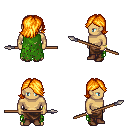
a pixel art fantasy rpg character, male body template, human, tanned skin, green tattered cape, robe skirt, light blonde swoop hairstyle, bracelets, brown shoes, spear, four views (front, back, left, right), 2x2 character sprite sheet, small pixel art, hard edges, no anti-aliasing